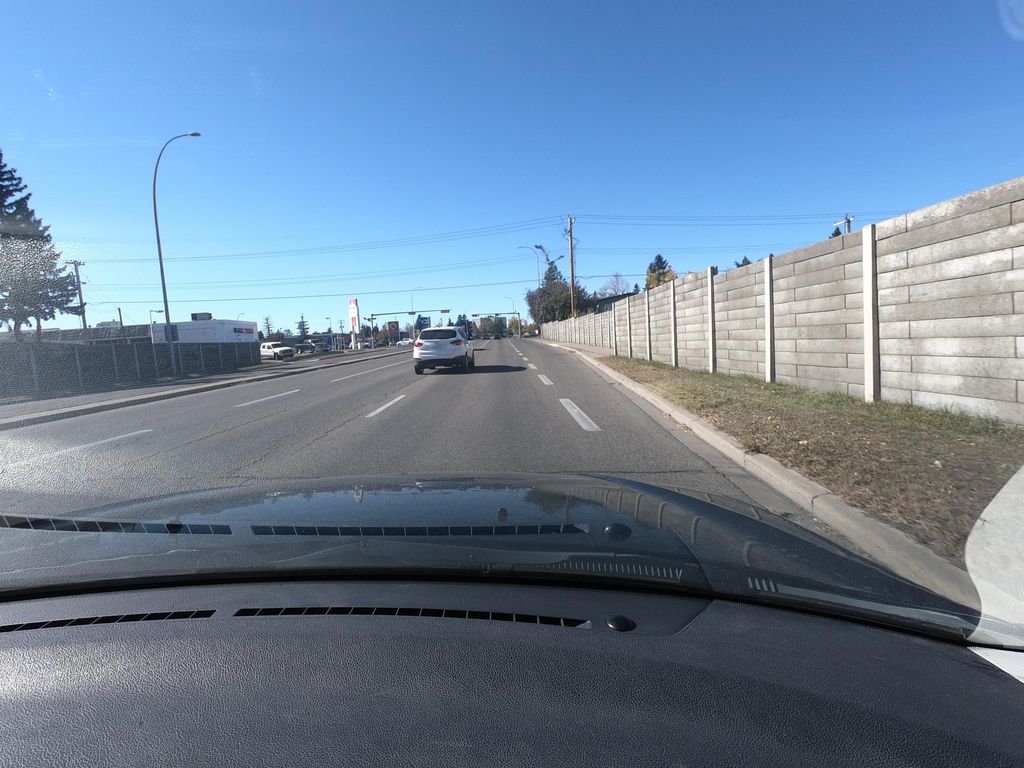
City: calgary